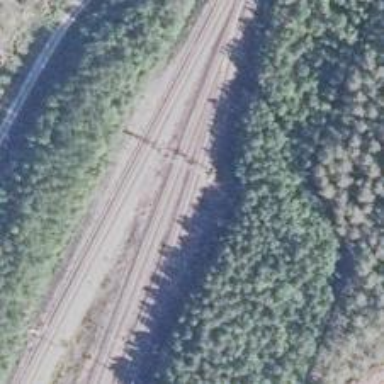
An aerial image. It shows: Electrified rail siding with contact line.